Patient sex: M
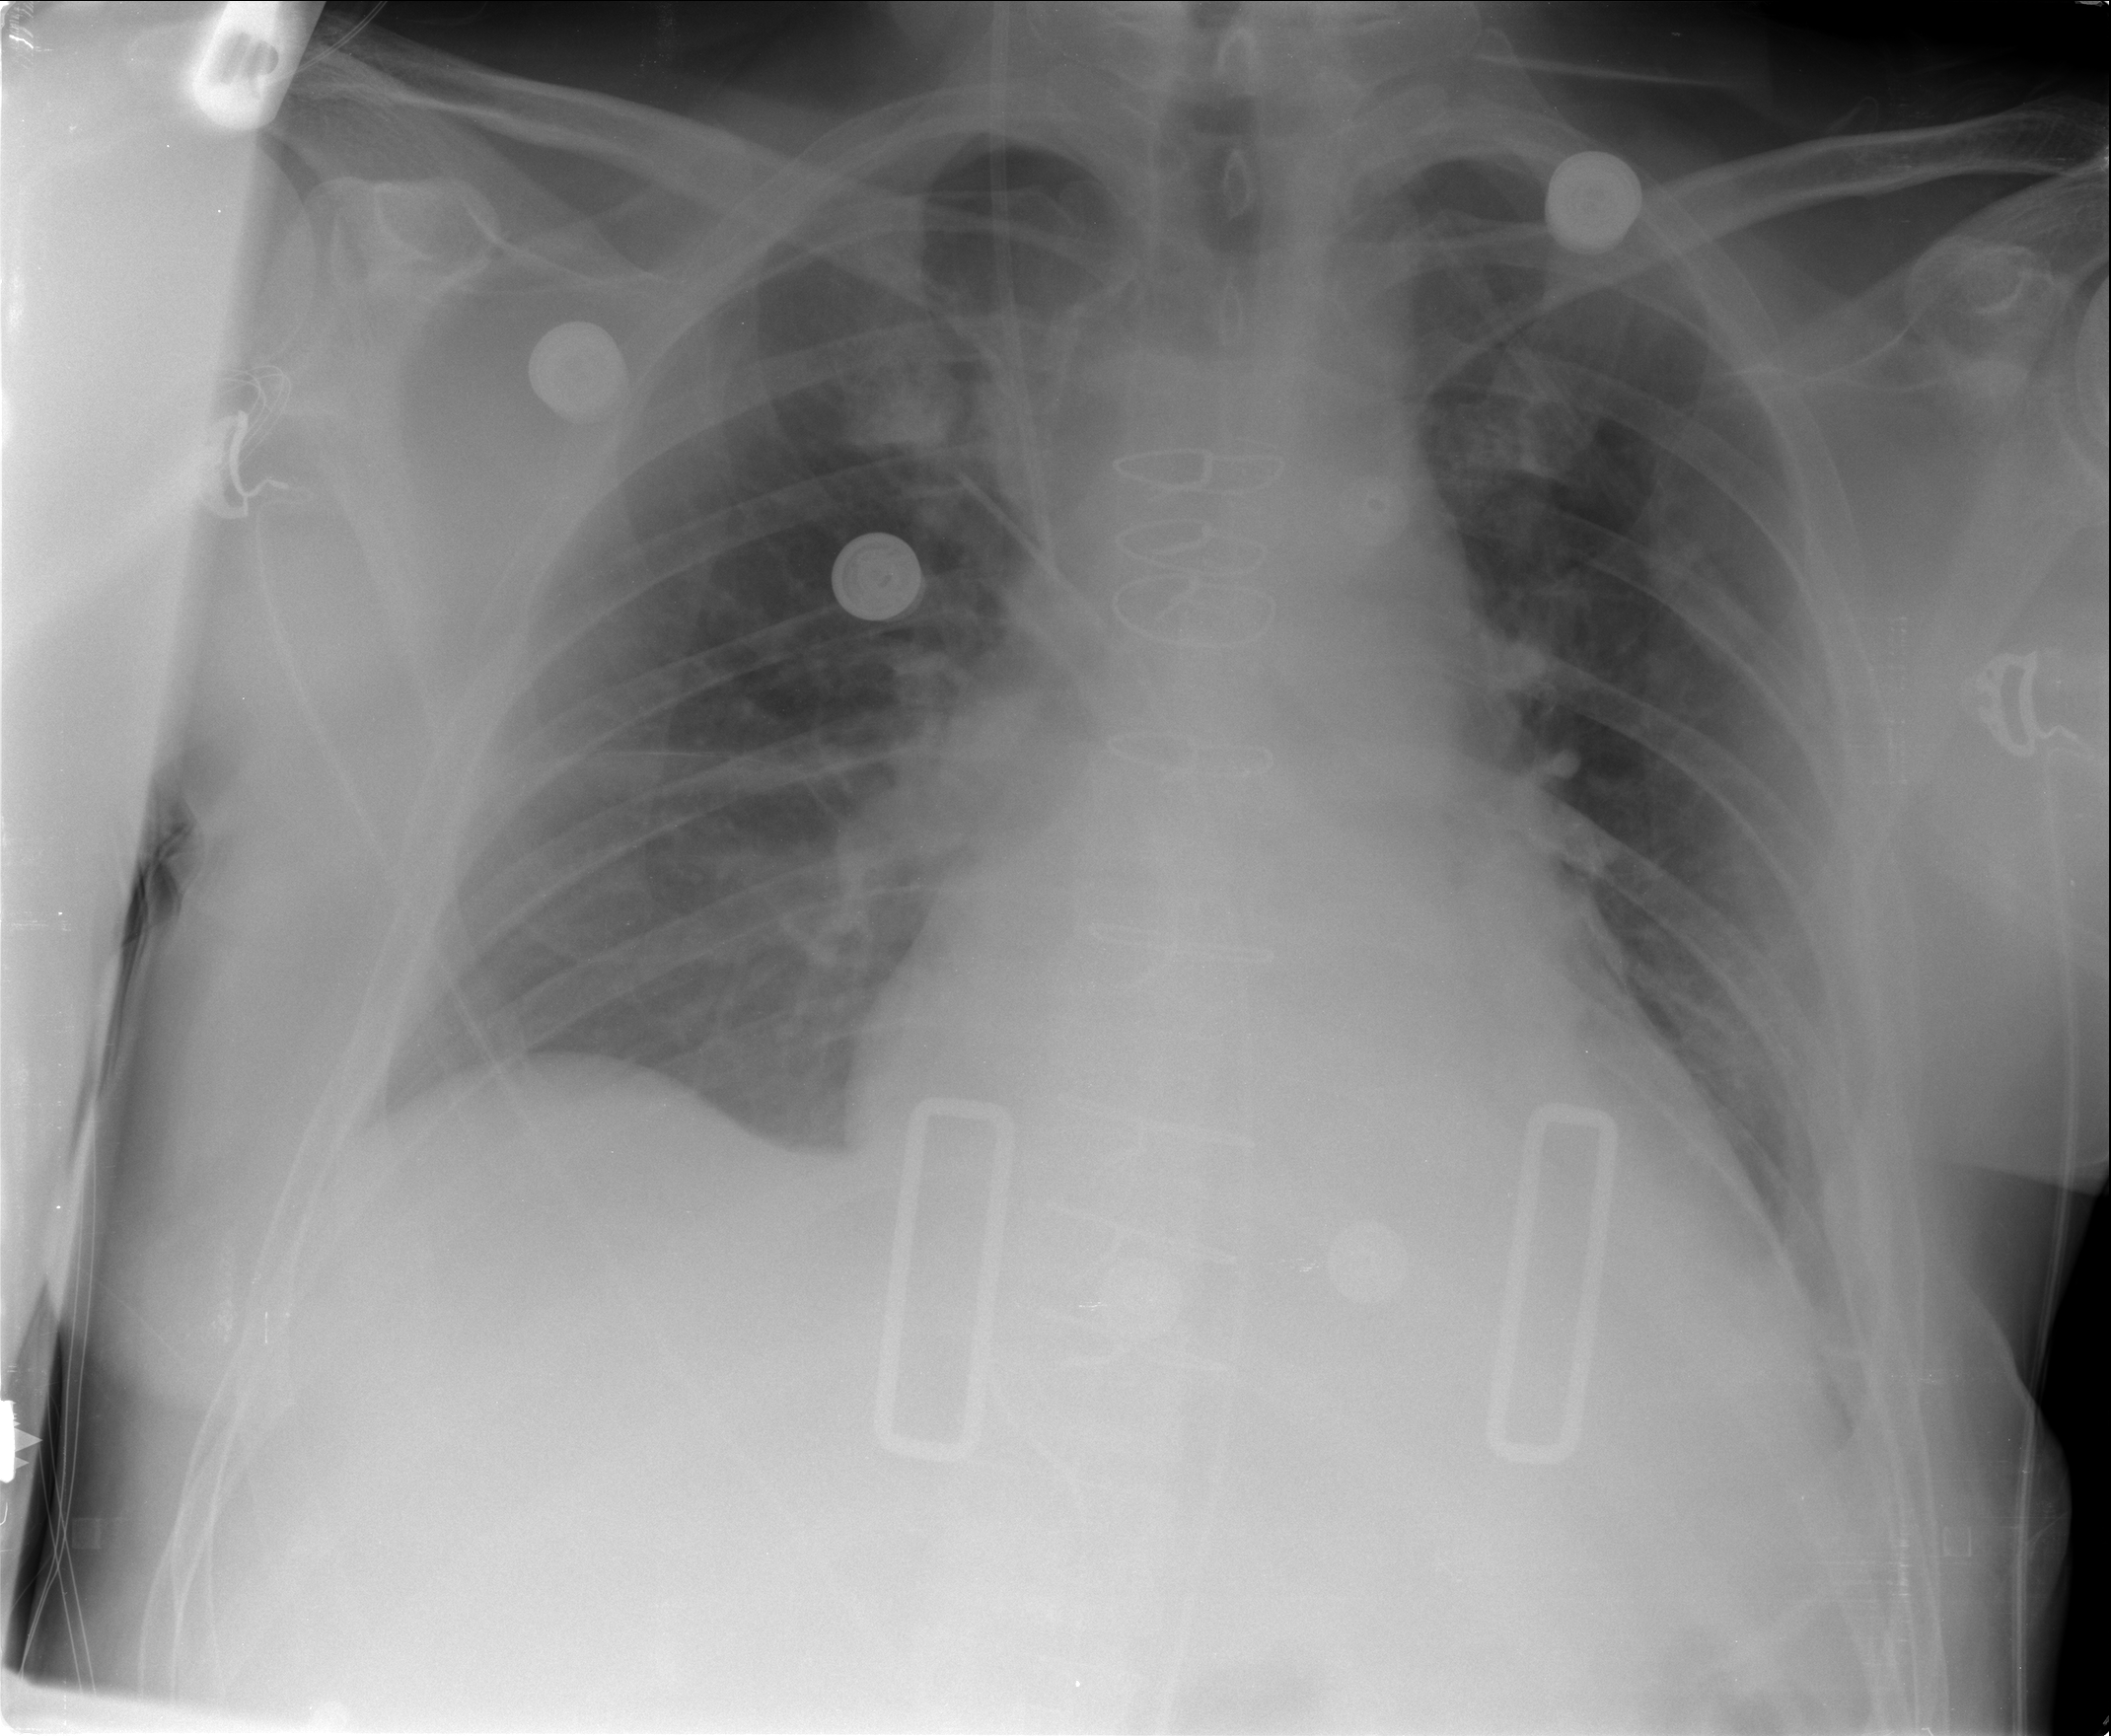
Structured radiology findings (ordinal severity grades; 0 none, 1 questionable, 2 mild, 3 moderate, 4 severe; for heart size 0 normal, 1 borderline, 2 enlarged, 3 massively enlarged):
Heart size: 2
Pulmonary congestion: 2
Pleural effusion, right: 0
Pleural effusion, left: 0
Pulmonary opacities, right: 0
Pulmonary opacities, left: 0
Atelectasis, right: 1
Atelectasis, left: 2